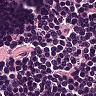
Metastatic tissue present: no